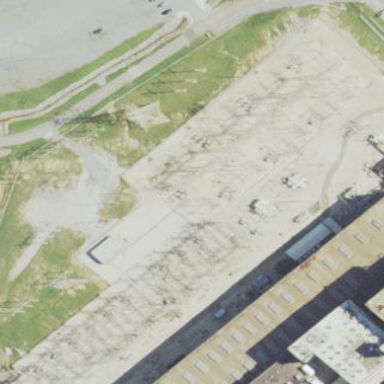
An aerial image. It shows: Power substation with transmission level designation. It is enclosed by fence.